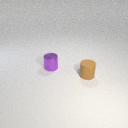
small brown rubber cylinder to the right of small purple metal cylinder